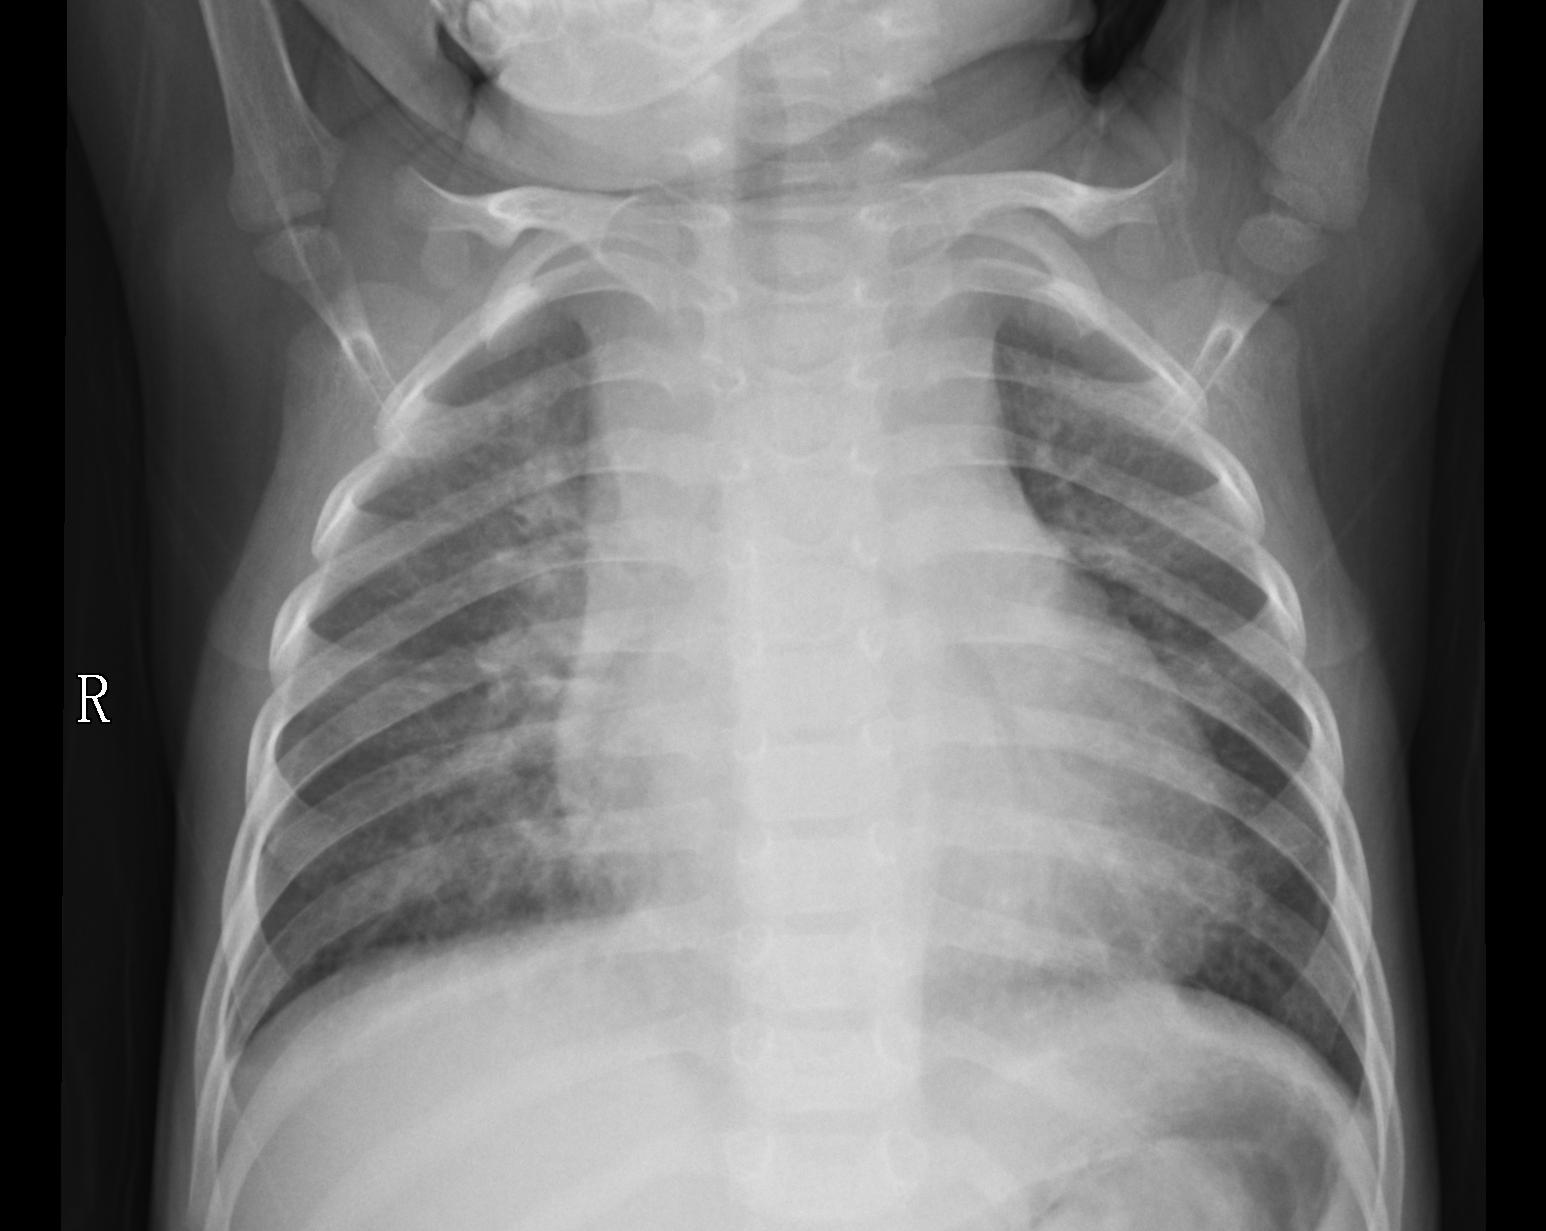
Diagnosis: PNEUMONIA